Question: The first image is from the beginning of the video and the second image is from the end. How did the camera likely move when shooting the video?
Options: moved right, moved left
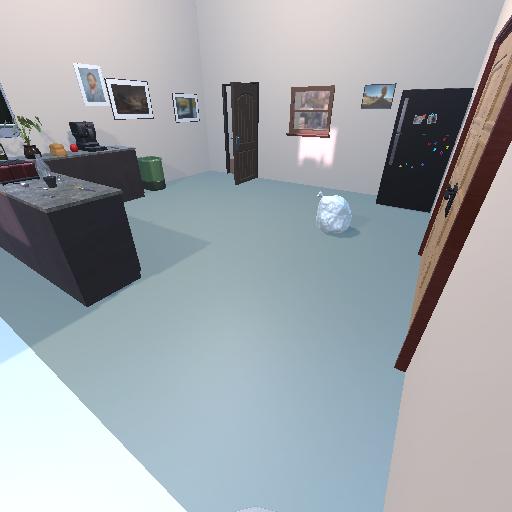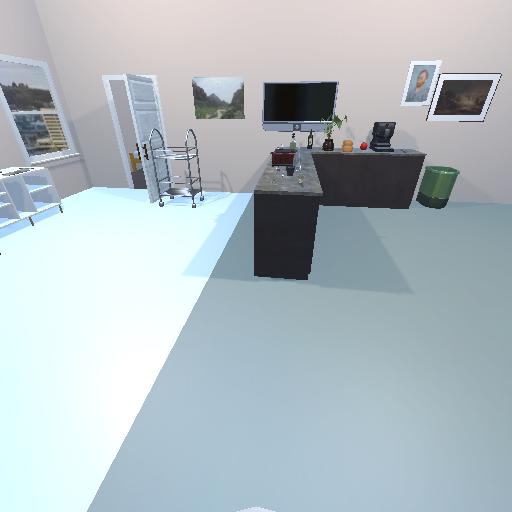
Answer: moved right